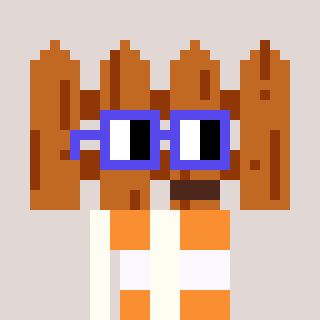
a pixel art character with square blue glasses, a fence-shaped head and a grayscale-colored body on a warm background